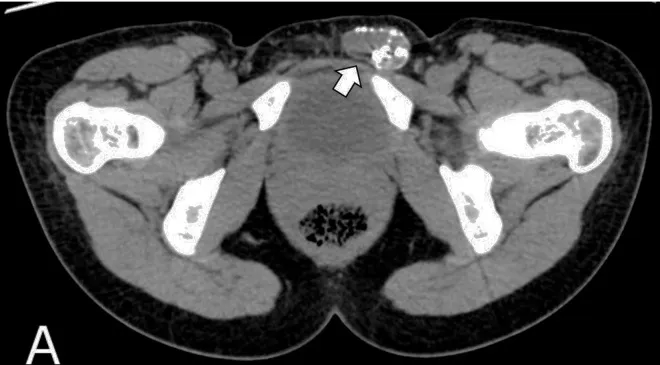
CT scan showed a cystic mass with scattered metal artifacts on the left inguinal region. The max CT value of artifacts was 6000-8000 H. U. Axial view.
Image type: radiology (ct)